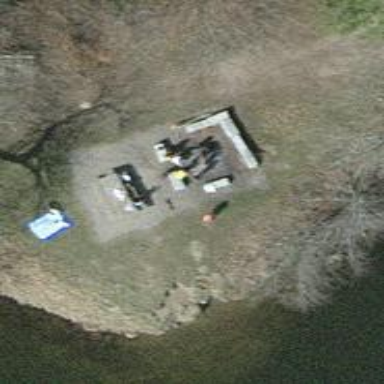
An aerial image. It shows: Barbecue facility.